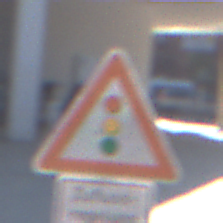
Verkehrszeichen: Lichtzeichenanlage
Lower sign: HinweisDurchVerbaleAngabe7
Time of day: MorningAfternoon
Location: Outdoor (Urban)
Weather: Clear
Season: NotSpecified
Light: Natural